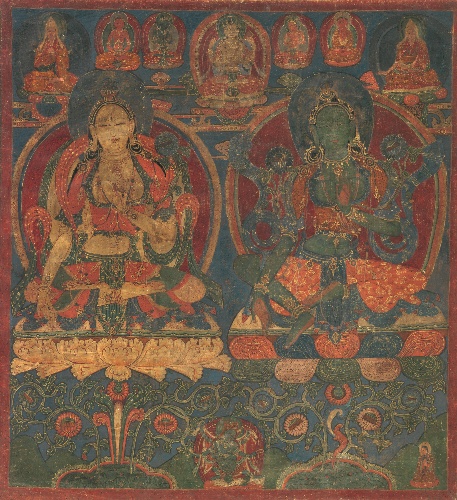
Date: 1450–1500
Object type: Tangka
Classification: Paintings
Medium: Distemper on cloth
Culture: Western Tibet (Guge)
Dimensions: Image: 20 1/4 x 20 in. (51.4 x 50.8 cm)
Department: Asian Art
Credit line: Zimmerman Family Collection, Purchase, Oscar L. Tang Gift, in honor of Agnes Hsu, 2012
Accession year: 2012
Repository: Metropolitan Museum of Art, New York, NY
Tags: Buddhism|Bodhisattvas|Deities